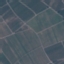
Label: PermanentCrop